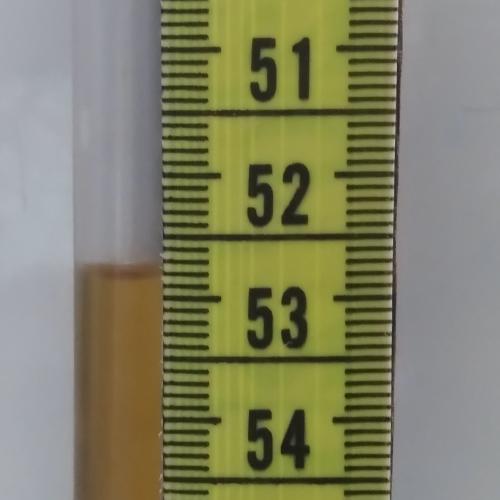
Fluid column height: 52.8 cm